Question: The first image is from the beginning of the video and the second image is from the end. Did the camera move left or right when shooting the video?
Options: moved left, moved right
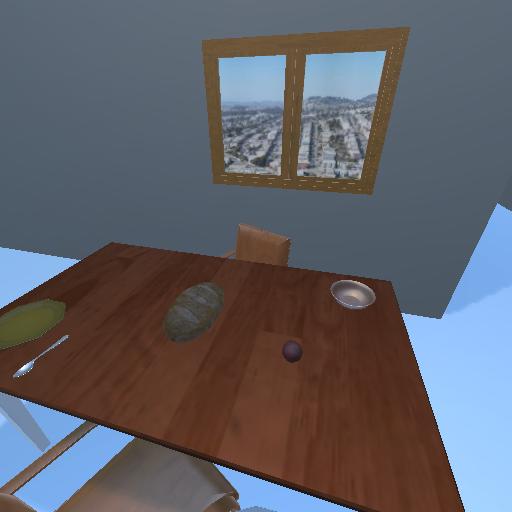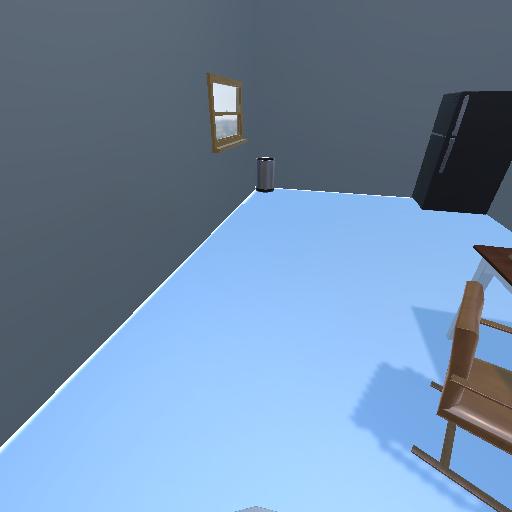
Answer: moved left